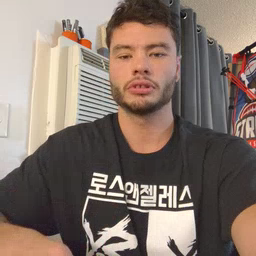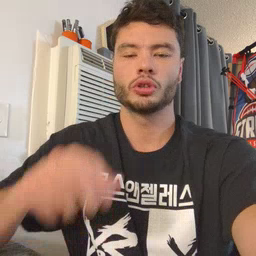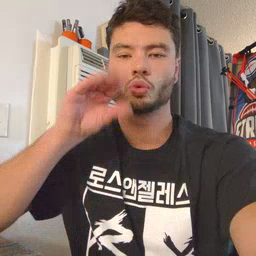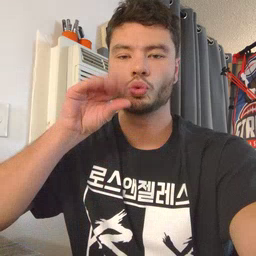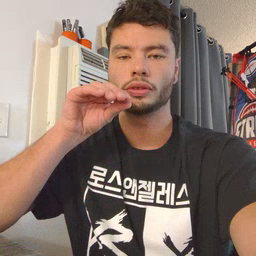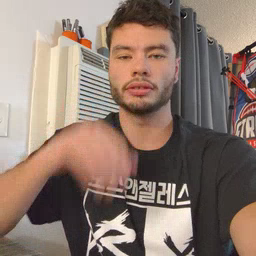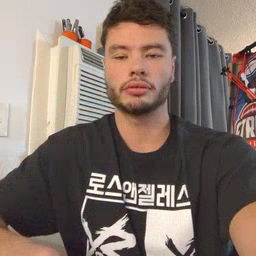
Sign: goose